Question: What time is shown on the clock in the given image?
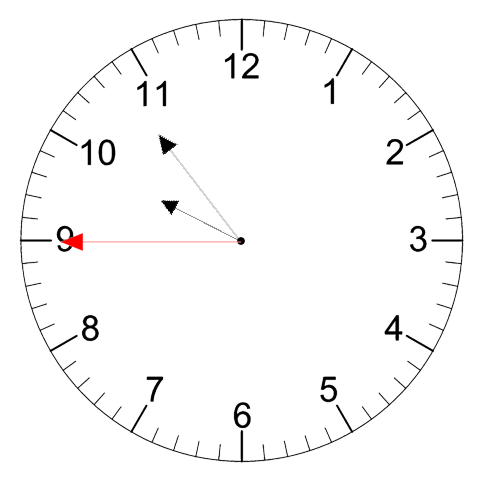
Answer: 09:53:45